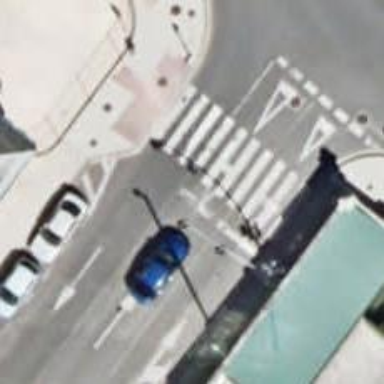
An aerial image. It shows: Road with traffic signals.